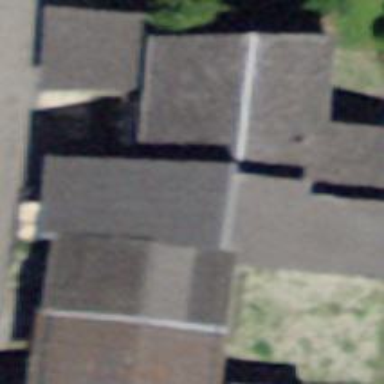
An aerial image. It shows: Terrace building.